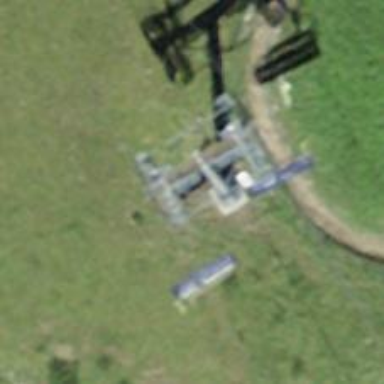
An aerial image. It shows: Pylon for aerialway.